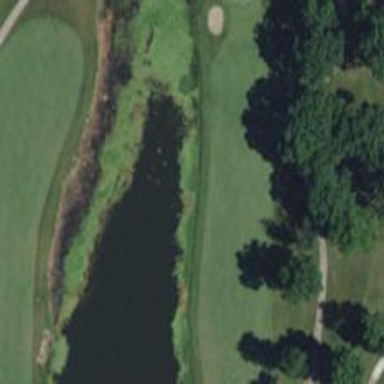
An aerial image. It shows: View of golf hole.